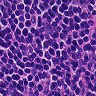
Metastatic tissue present: no